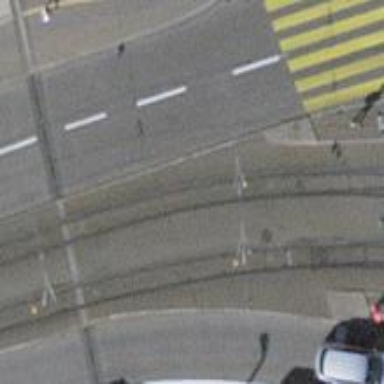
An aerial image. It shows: Tram railway with one electrified contact line.